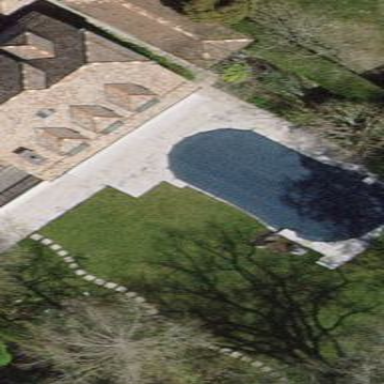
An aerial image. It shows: Swimming pool located in leisure land.